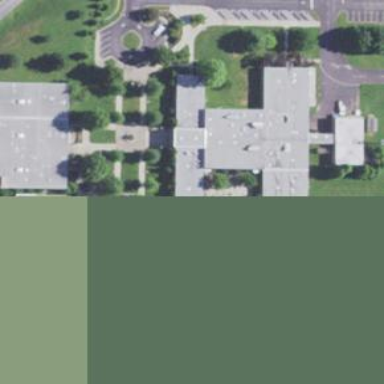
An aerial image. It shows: College building.